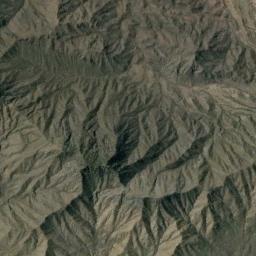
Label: mountain